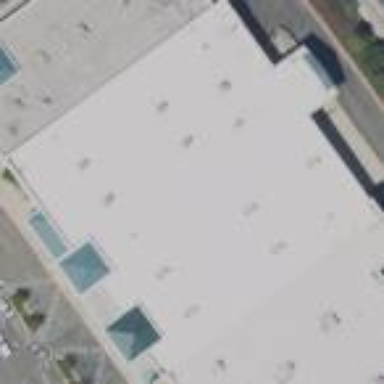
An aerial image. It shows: Retail building with flat roof.